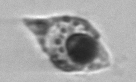
Label: Amphidinium